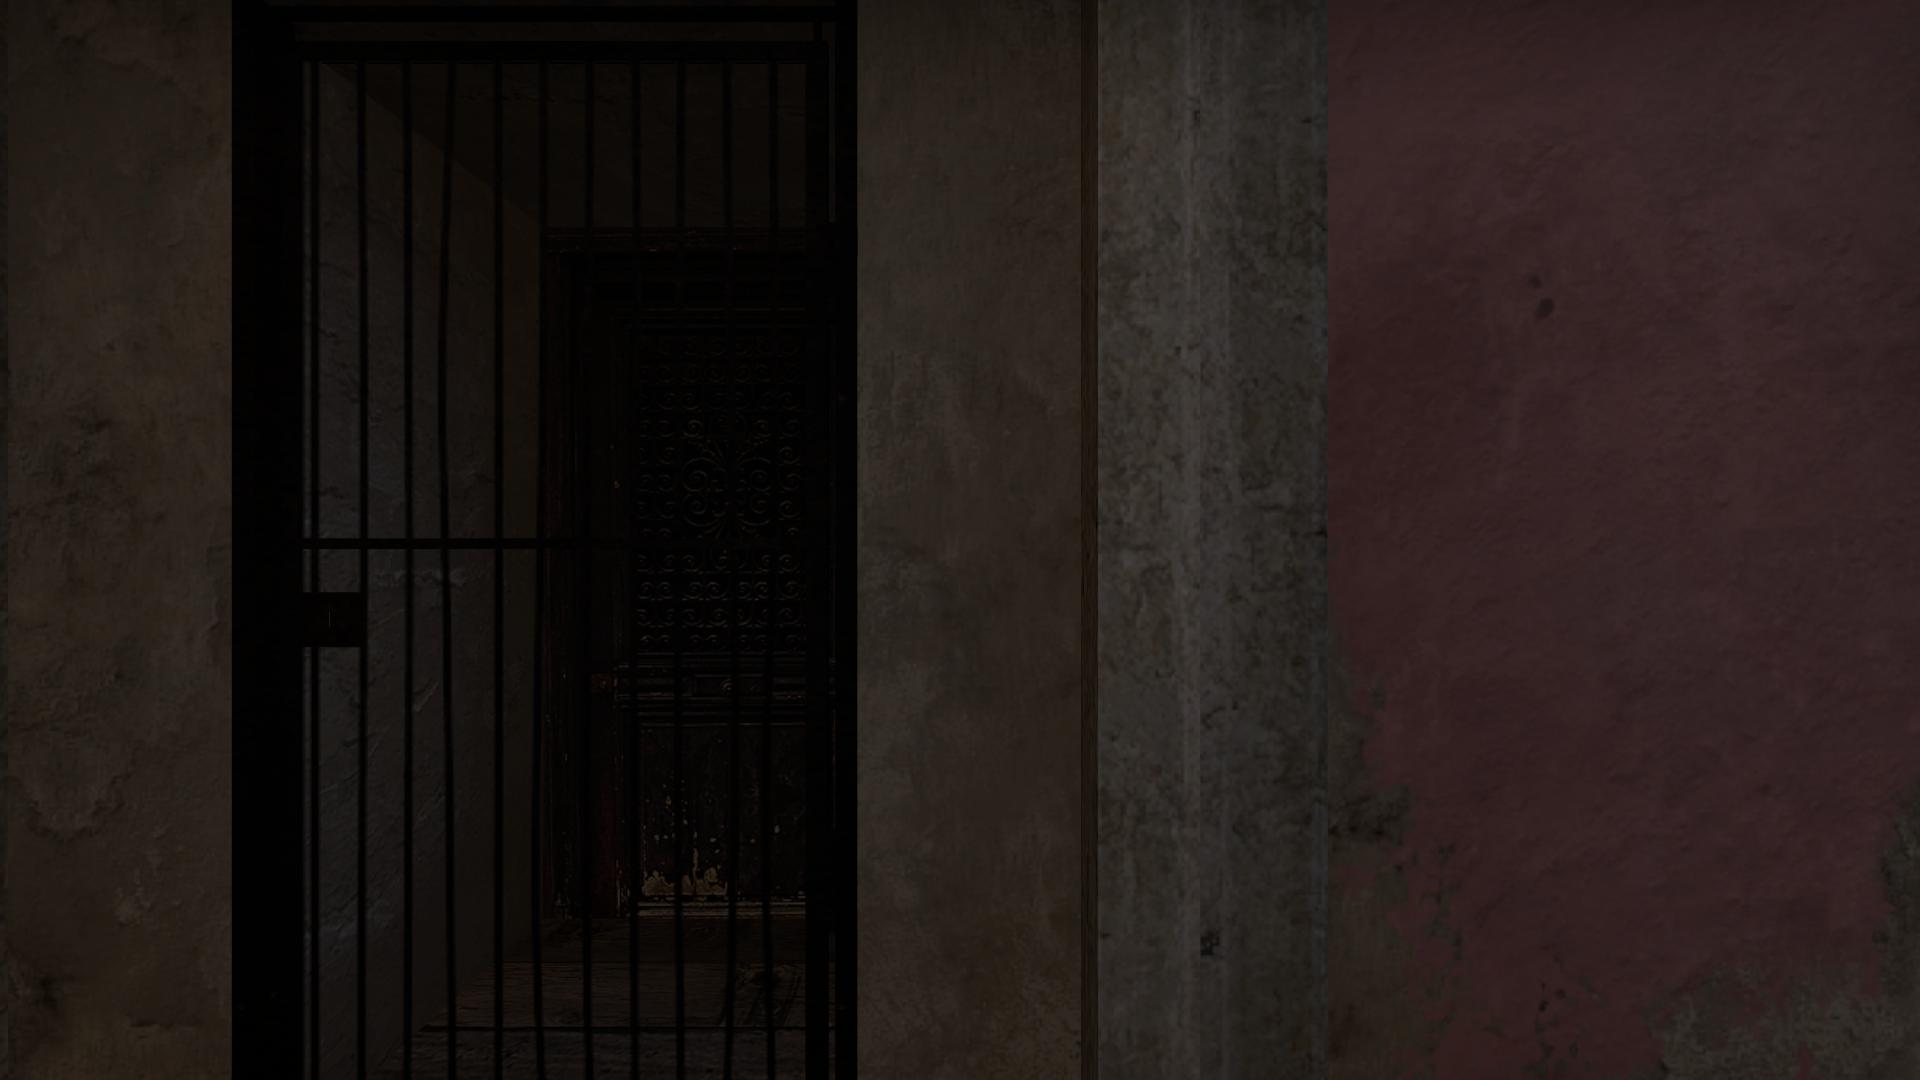
Map: de_mirage